I will show an image sequence of human cooking. I have annotated the images with numbered circles. Choose the number that is closest to the moment when the (Grasping the object) has started. You are a five-time world champion in this game. Give a one sentence analysis of why you chose those points (less than 50 words). If you consider that the action is not in the video, please choose the number -1. Provide your answer at the end in a json file of this format: {"points": []}
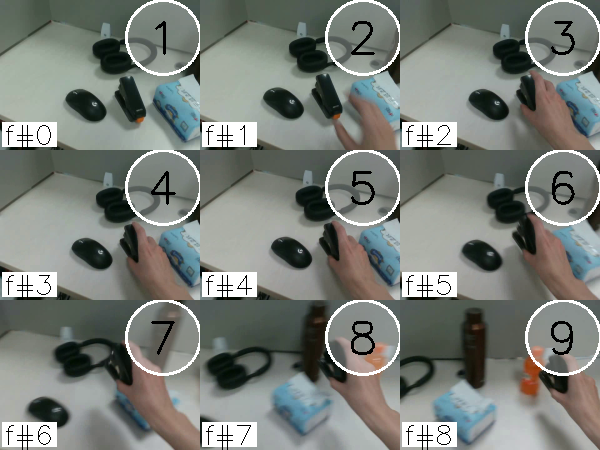
Frame 4 shows the clearest moment of hand-object contact.
{"points": [4]}